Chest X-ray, PA view. Patient: 68 years old, sex F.
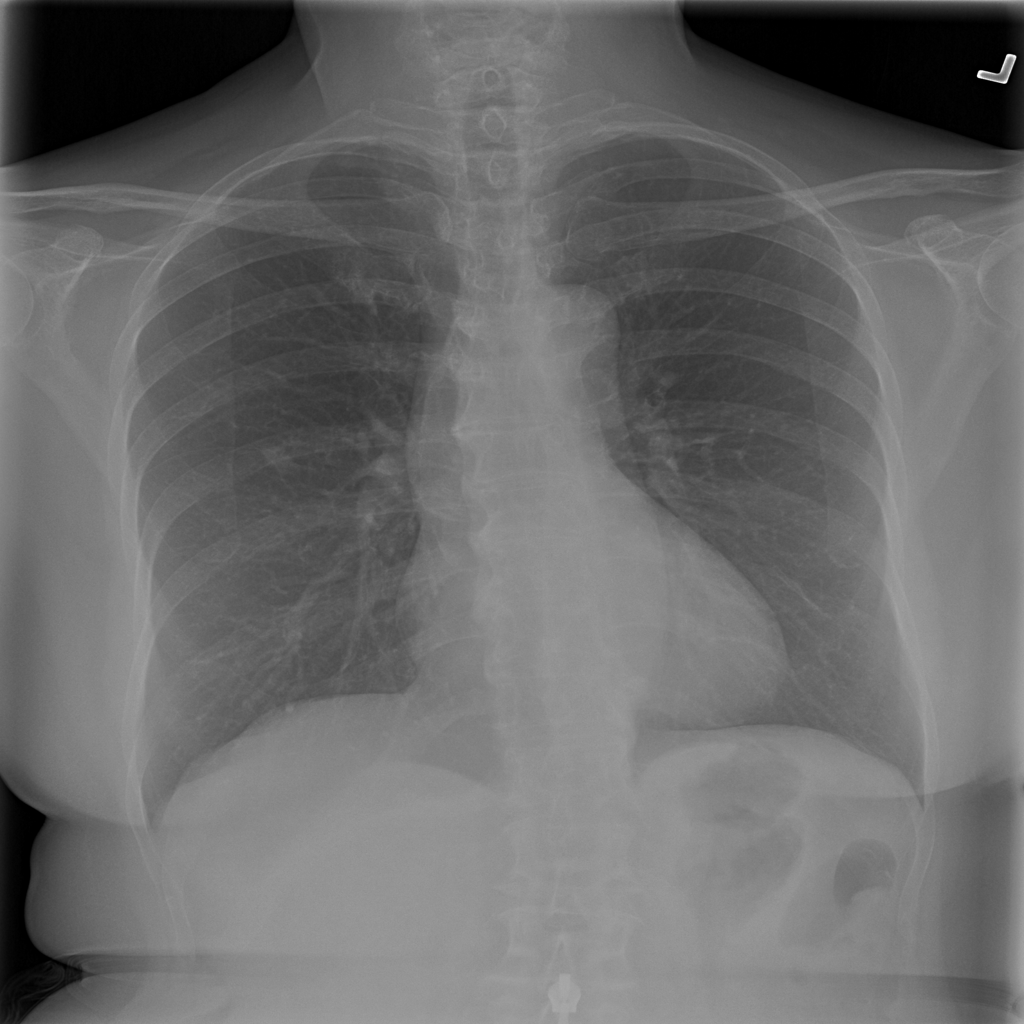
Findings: No Finding